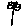
Label: flower